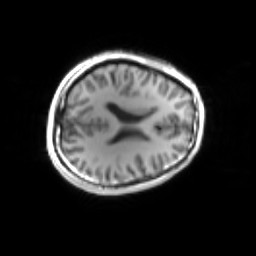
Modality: inplaneT1
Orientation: axial
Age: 19
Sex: male
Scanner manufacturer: siemens
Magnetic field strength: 3 T
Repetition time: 1.2 s
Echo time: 0.00251 s